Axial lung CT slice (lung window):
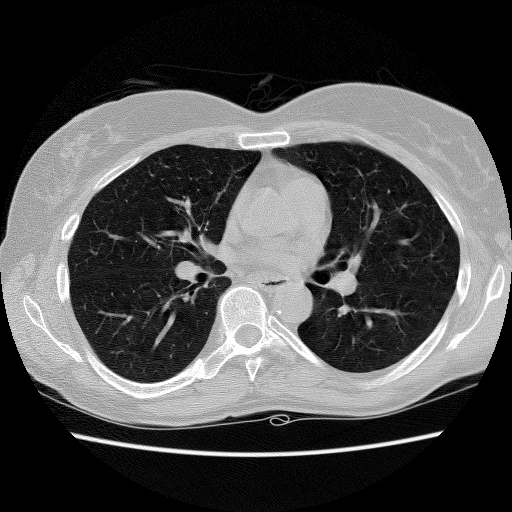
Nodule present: no